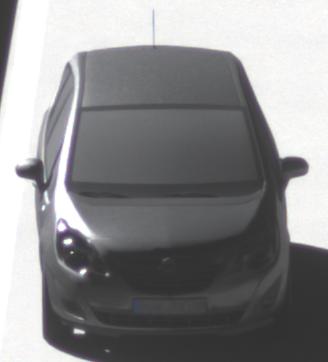
Make: Opel
Model: Meriva 1.4
Detailed model: Meriva (B)
Model produced from: 2010/05
Model produced until: 2013/11
Doors: 5
Color: gray
Road condition: dry road
Daytime: morning or afternoon
Contrast: high contrast